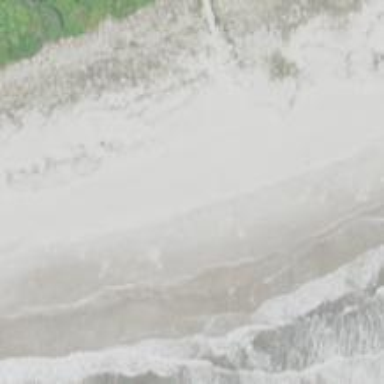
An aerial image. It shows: Beautiful beach with natural surroundings.